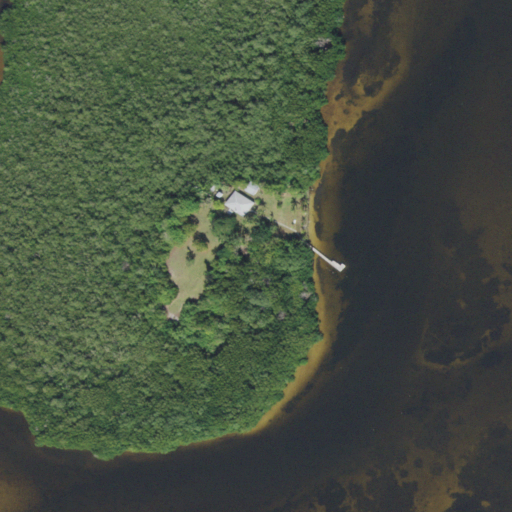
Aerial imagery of island in Florida named Indian Field containing woody wetlands, open water, open development, low intensity development, and herbaceous wetlands